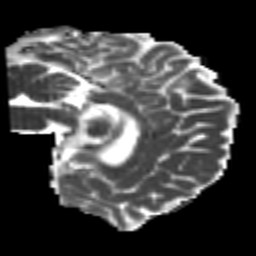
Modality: MD
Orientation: sagittal
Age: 23
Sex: male
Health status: healthy
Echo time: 0.074 s